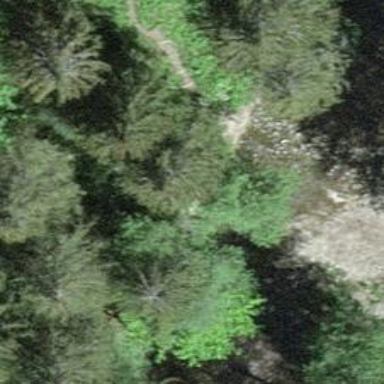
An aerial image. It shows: Backcountry hiking path.